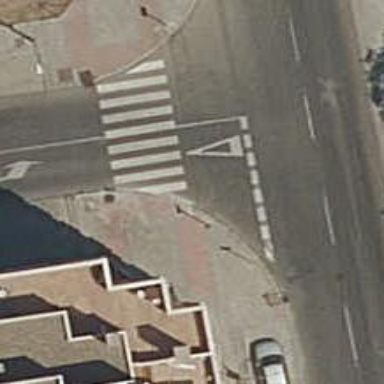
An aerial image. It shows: Uncontrolled crossing on the road.